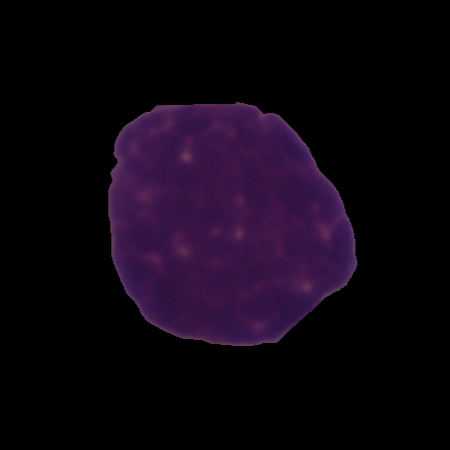
Label: cancer